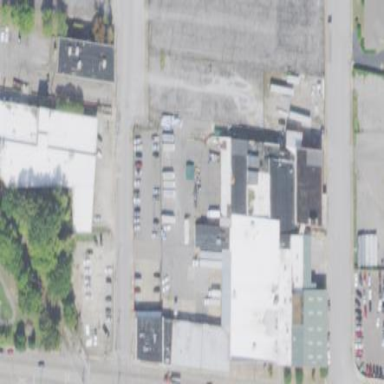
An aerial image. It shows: Industrial building.